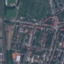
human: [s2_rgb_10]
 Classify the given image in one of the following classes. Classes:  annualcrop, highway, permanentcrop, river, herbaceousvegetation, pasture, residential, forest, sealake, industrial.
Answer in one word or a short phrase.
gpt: Residential